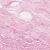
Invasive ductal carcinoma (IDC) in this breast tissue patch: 0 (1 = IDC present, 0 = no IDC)